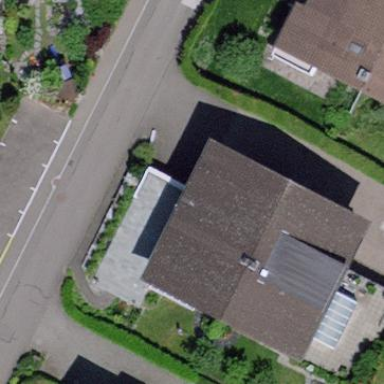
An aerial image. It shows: Semi-detached house.